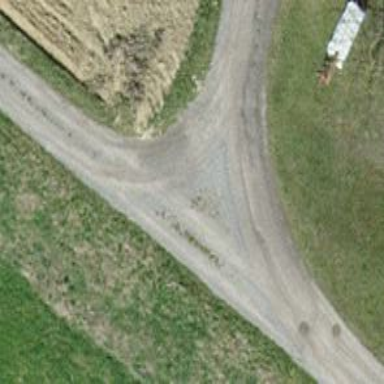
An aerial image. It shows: Track with pebblestone surface. The track type is grade2.